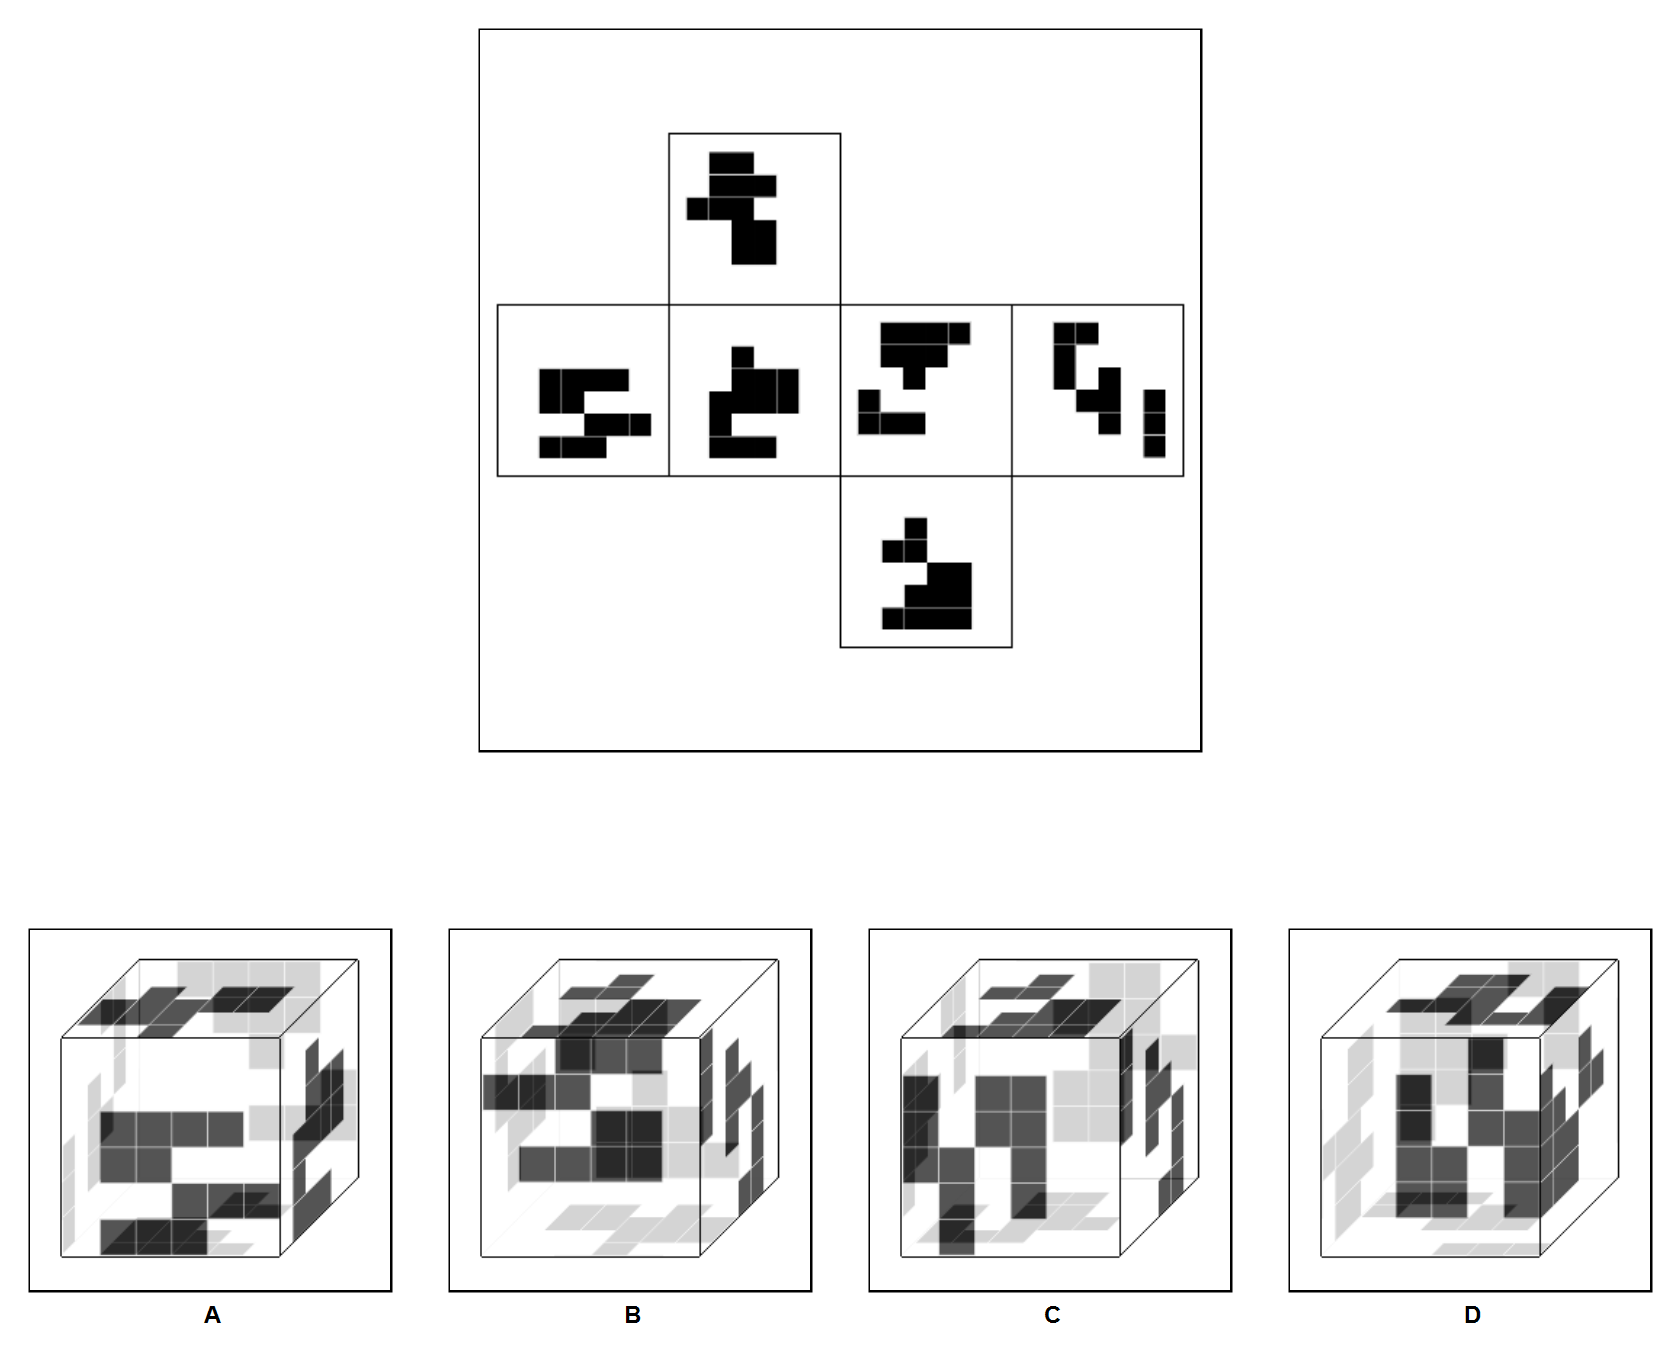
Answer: C